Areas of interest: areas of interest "Entertainment Venue"
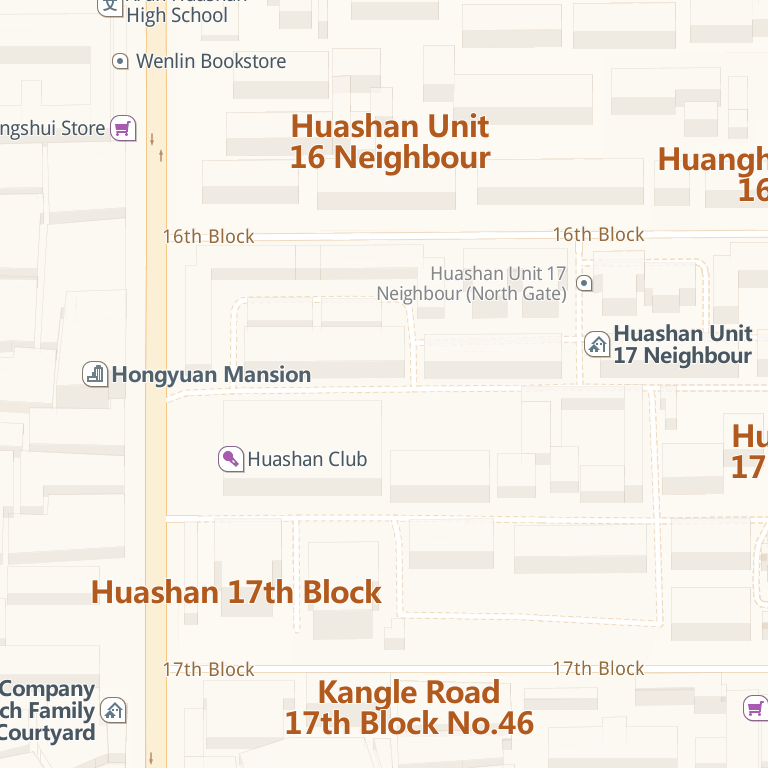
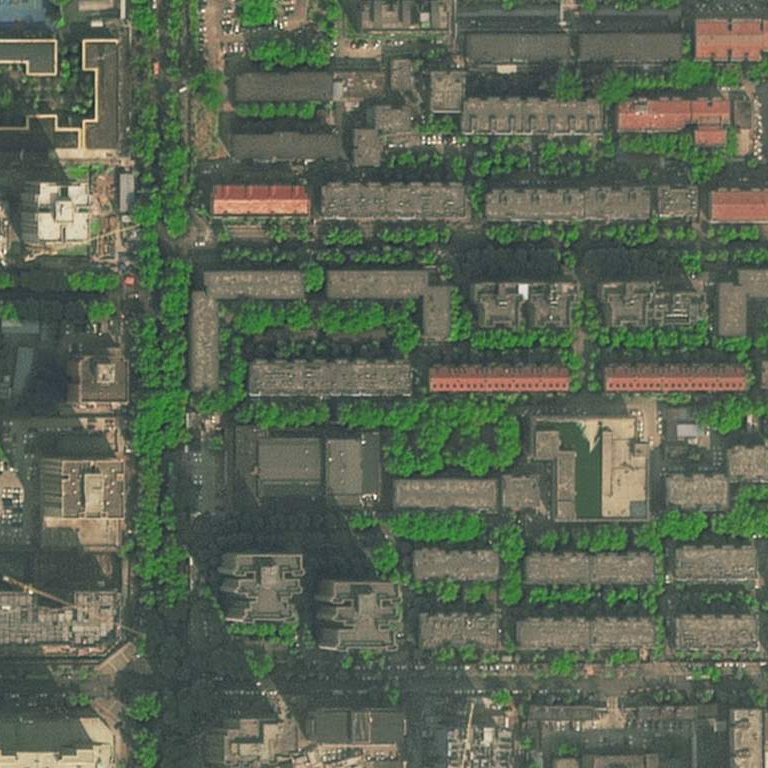